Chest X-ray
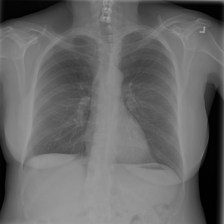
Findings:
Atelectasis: negative
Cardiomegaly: negative
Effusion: negative
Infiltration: negative
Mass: negative
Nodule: negative
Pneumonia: negative
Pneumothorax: negative
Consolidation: negative
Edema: negative
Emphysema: negative
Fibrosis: negative
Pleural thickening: negative
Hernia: negative